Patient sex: M
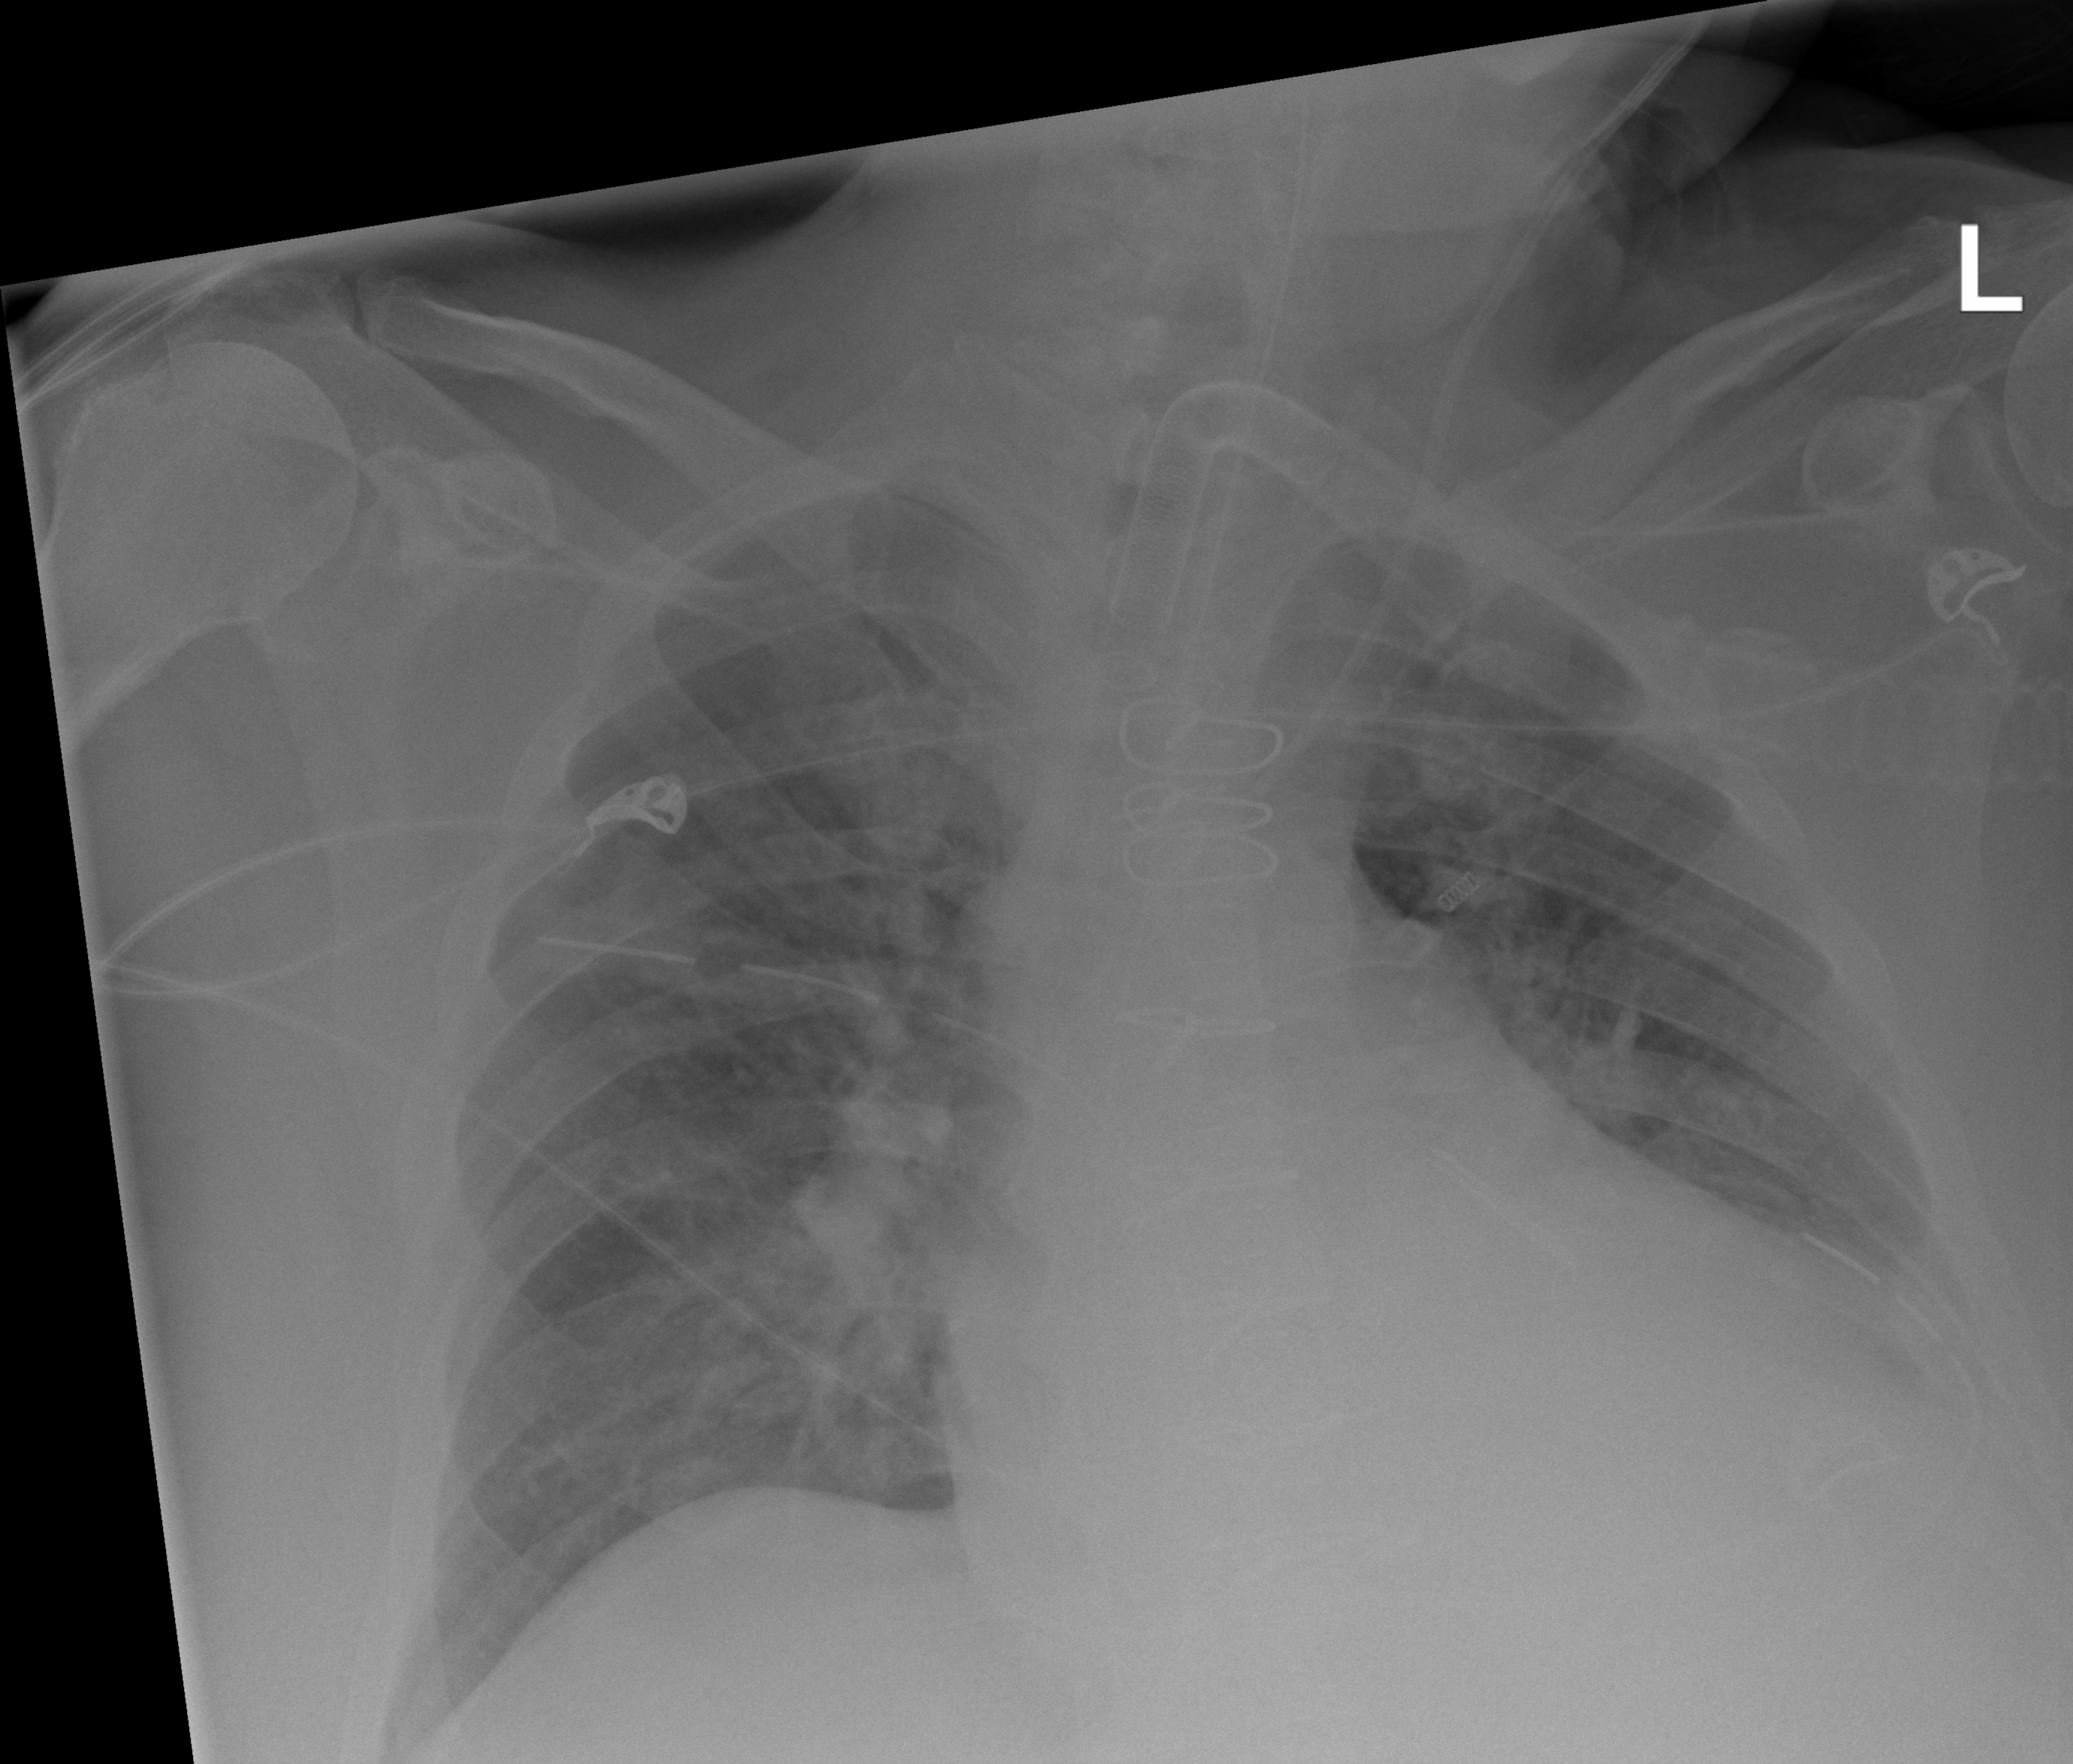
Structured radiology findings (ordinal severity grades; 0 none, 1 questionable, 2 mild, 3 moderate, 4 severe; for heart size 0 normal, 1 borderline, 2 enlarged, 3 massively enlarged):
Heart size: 2
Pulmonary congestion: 2
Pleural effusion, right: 0
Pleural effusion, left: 2
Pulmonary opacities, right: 2
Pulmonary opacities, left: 2
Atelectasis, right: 2
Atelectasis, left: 2